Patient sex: M
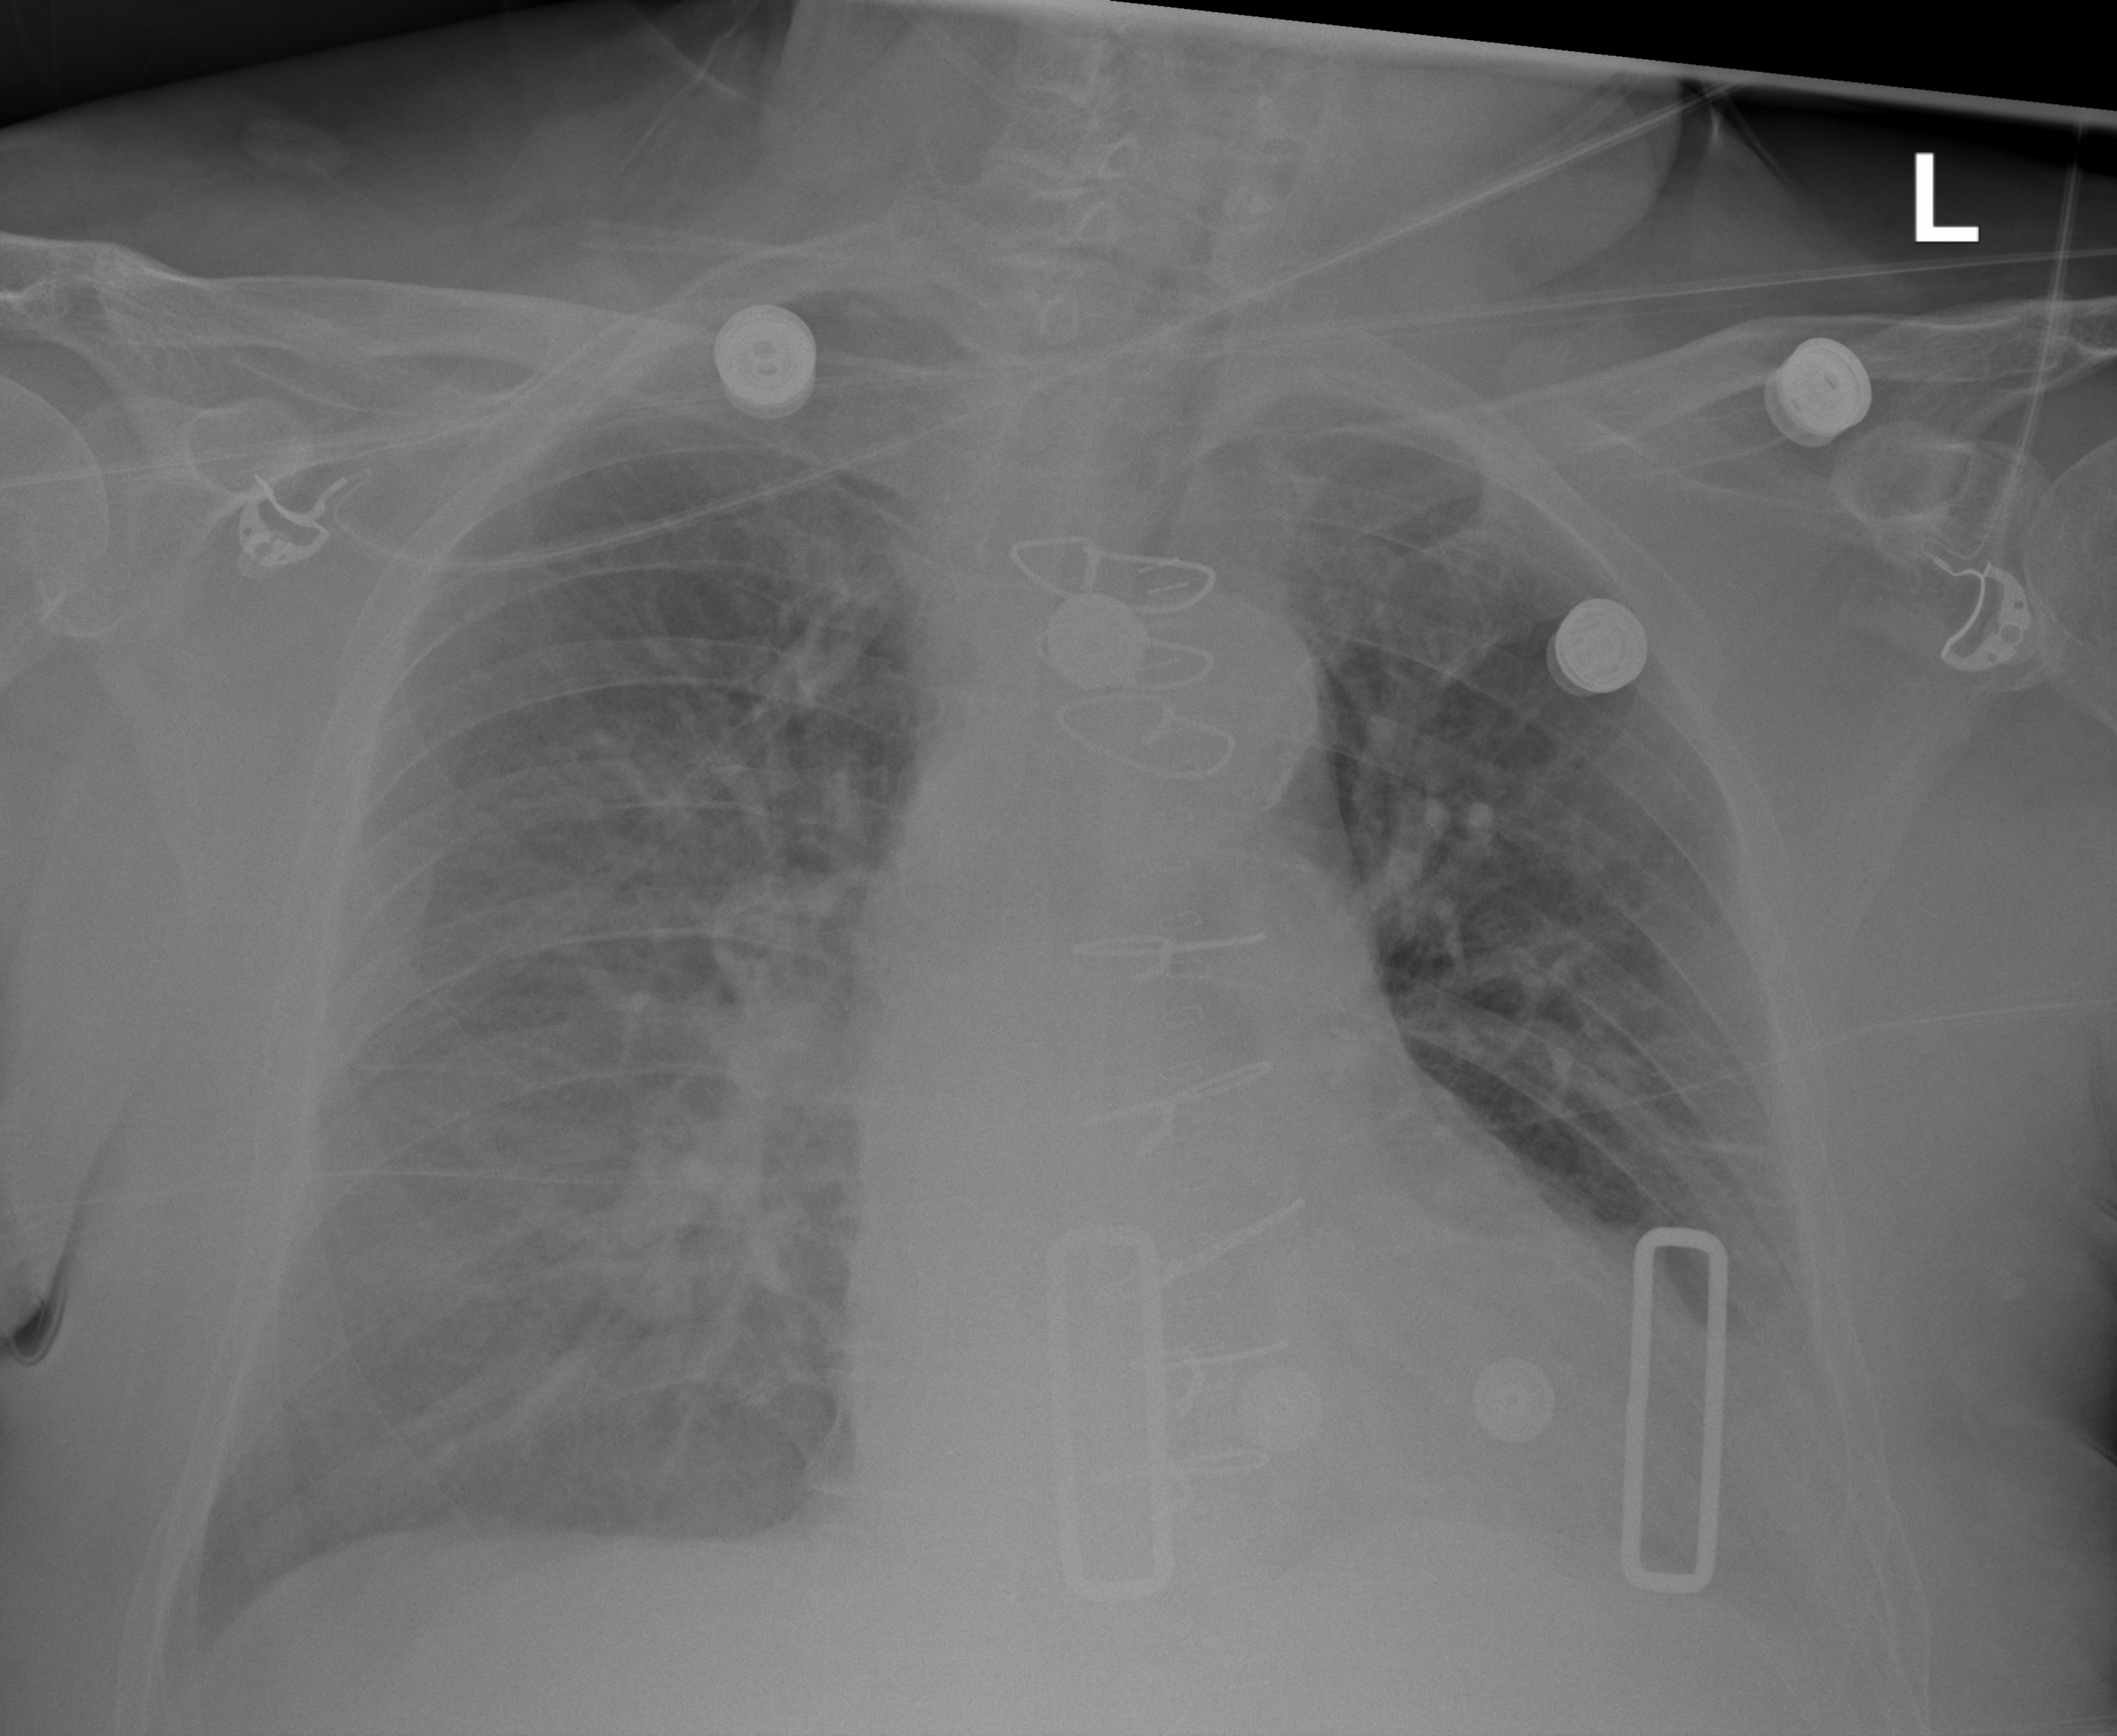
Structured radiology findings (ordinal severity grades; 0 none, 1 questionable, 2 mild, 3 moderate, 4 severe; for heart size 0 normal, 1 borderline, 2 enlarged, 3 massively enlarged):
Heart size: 2
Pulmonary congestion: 1
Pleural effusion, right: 2
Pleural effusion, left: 2
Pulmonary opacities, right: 2
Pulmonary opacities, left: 0
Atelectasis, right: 2
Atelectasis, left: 2